Question: I just started a new project and am working with a bootstrap theme that I would like integrated with my Nuxt.js project.
I believe I have loaded all of the css asset files properly, although I am trying to figure out how to properly add the JS files.
I have tried loading the script source files in 'nuxt.config.js' like this:
'''
export default {
mode: 'universal',
/*
** Headers of the page
*/
head: {
title: process.env.npm_package_name || '',
meta: [
{ charset: 'utf-8' },
{ name: 'viewport', content: 'width=device-width, initial-scale=1' },
{ hid: 'description', name: 'description', content: process.env.npm_package_description || '' }
],
link: [
{ rel: 'icon', type: 'image/x-icon', href: '/favicon.ico' }
],
script: [
{ src: './assets/js/jquery-1.11.0.min.js'},
{ src: './assets/bootstrap/js/bootstrap.min.js'},
{ src: './assets/js/jquery.backstretch.min.js'},
{ src: './assets/js/owl.carousel.min.js'},
{ src: './assets/js/jquery.knob.min.js'},
{ src: './assets/js/jquery.magnific-popup.min.js'},
{ src: './assets/js/jquery.simple-text-rotator.min.js'},
{ src: './assets/js/jquery.waypoints.js'},
{ src: './assets/js/wow.min.js'},
{ src: './assets/js/smoothscroll.js'},
{ src: './assets/js/jquery.fitvids.js'},
{ src: './assets/js/gmaps.js'},
{ src: './assets/js/custom.js'},
{ src: 'http://maps.google.com/maps/api/js?sensor=true'}
]
},
...
'''
and I have also tried adding theme directly within my 'index.vue' file like this:
'''
<script>
// import Logo from '~/components/Logo.vue'
export default {
components: {
// Logo
},
head () {
return {
script: [
{ src: '/assets/js/jquery-1.11.0.min.js'},
{ src: '/assets/bootstrap/js/bootstrap.min.js'},
{ src: '/assets/js/jquery.backstretch.min.js'},
{ src: '/assets/js/owl.carousel.min.js'},
{ src: '/assets/js/jquery.knob.min.js'},
{ src: '/assets/js/jquery.magnific-popup.min.js'},
{ src: '/assets/js/jquery.simple-text-rotator.min.js'},
{ src: '/assets/js/jquery.waypoints.js'},
{ src: '/assets/js/wow.min.js'},
{ src: '/assets/js/smoothscroll.js'},
{ src: '/assets/js/jquery.fitvids.js'},
{ src: '/assets/js/gmaps.js'},
{ src: '/assets/js/custom.js'},
{ src: 'http://maps.google.com/maps/api/js?sensor=true'}
]
}
}
}
</script>
'''
I've tried starting the paths with '~/', '/' as well as './'
The issue is that these source files are not being found with the declared path.

Any ideas or help is greatly appreciated!
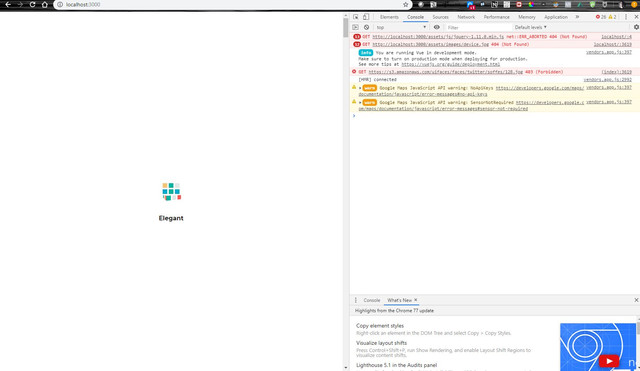
Answer: I am not sure if the assets folder is the best place for the scripts because webpack is going to process that folder. For my scripts I use the folder, you only need for the route, Ex:
'''
script: [{ src: "/highlight.pack.js" }, { src: "/animate.js" }]
'''
Or you can use CDN addresses for the most common libraries. You will only need the URL. Ex:
'''
export default {
head: {
script: [
{ src: 'https://cdnjs.cloudflare.com/ajax/libs/jquery/3.1.1/jquery.min.js' }
],
}
}
'''
Remember also that you can integrate Bootstrap in NUXT with no need of Jquery thanks to <URL>.
Good luck!